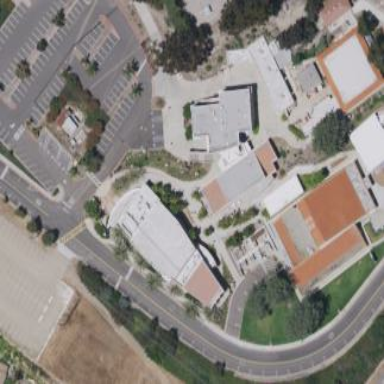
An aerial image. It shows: College building.